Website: macys
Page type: customer-info-address
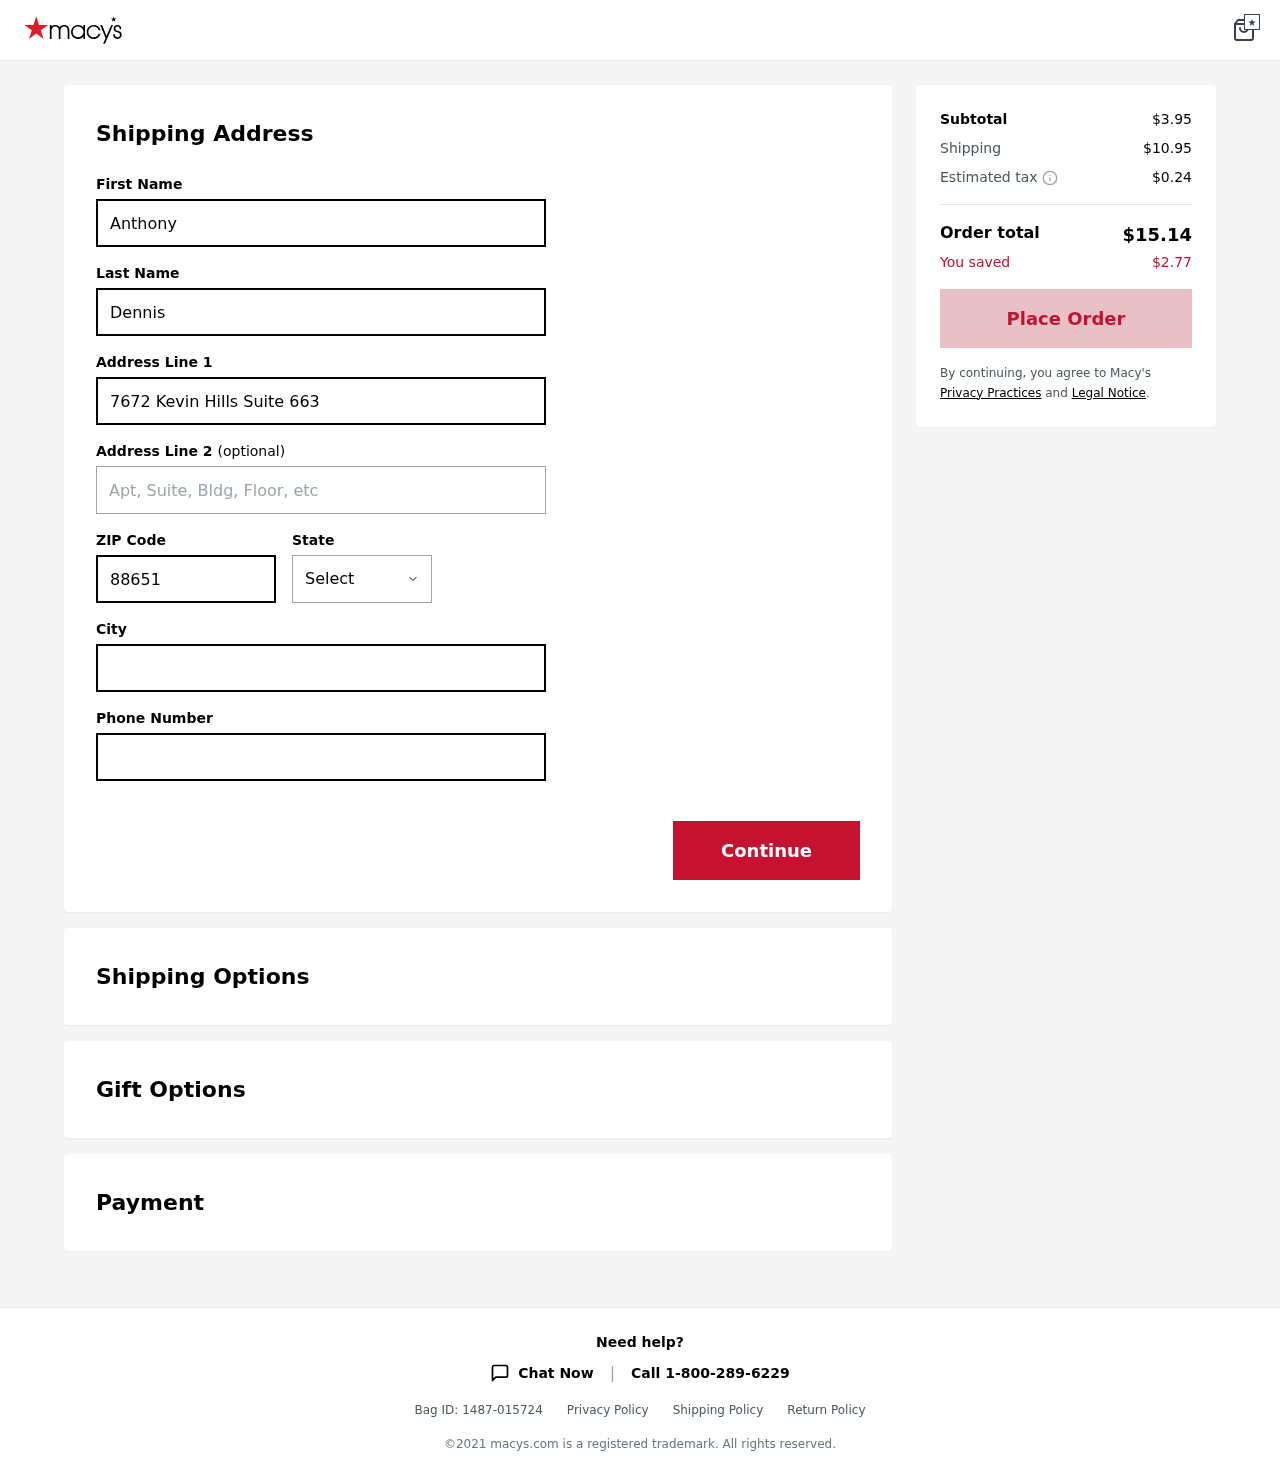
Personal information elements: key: PII_CITY
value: New Kevinbury
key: PII_FIRSTNAME
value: Anthony
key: PII_LASTNAME
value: Dennis
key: PII_PHONE
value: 3767963417
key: PII_POSTCODE
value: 88651
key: PII_STATE
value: Arizona
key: PII_STREET
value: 7672 Kevin Hills Suite 663
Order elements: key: ORDER_SUBTOTAL
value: $3.95
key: ORDER_SHIPPING_COST
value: $10.95
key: ORDER_TAX
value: $0.24
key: ORDER_TOTAL
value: $15.14
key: ORDER_SAVINGS
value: $2.77